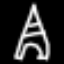
Label: The Eiffel Tower